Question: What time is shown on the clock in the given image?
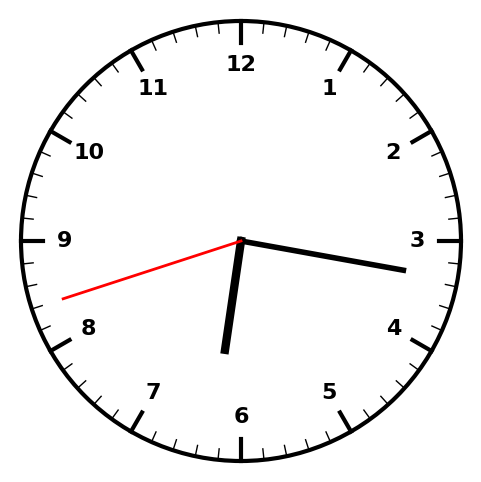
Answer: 06:16:42